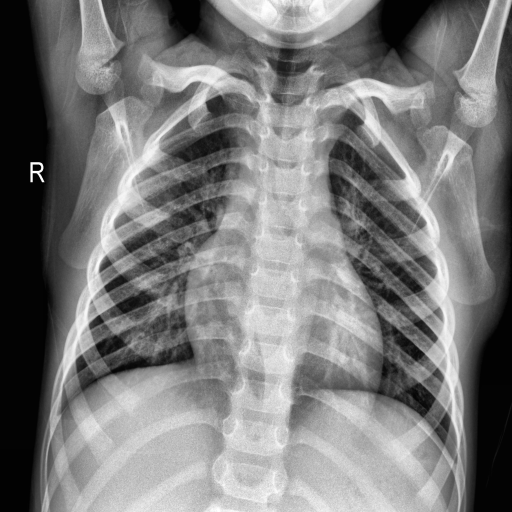
Finding: NORMAL